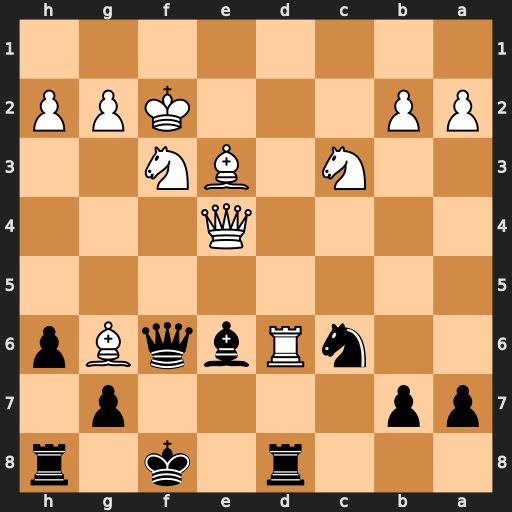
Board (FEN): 3r1k1r/pp4p1/2nRbqBp/8/4Q3/2N1BN2/PP3KPP/8
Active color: b
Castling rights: -
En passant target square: -
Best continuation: Rxd6 Bc5 Bf7